Question:
The above picture has a side panel type component that is perfect for what I need. Does anyone know what kind of component it is and where it is implemented from? I cannot find anything similar to the Swing documents.
I understand this is an oracle demo which should give source code, however, all the links to the source code so far have been to the .net site which has since been closed.
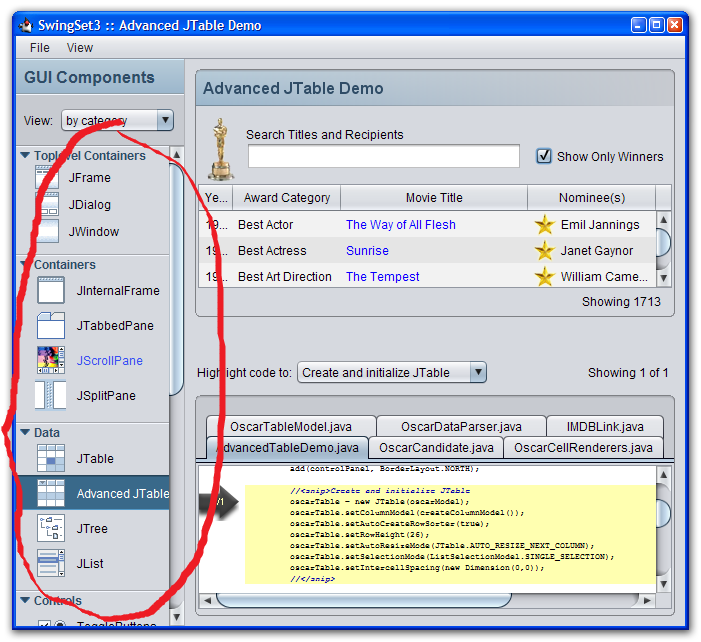
Answer: Try 'JXTaskPaneContainer'and 'JXTaskPane'
Go through following reference might help you
<URL>
<URL>